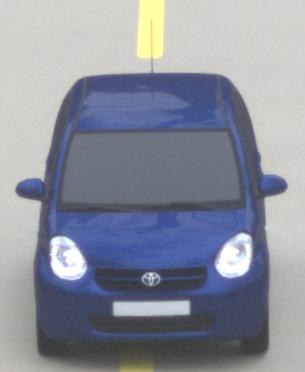
Make: Toyota
Model: Passo
Detailed model: Toyota Passo X Yururi
Model produced from: 2010
Model produced until: 2016
Doors: 5
Color: blue
Road condition: dry road
Daytime: midday
Contrast: low contrast